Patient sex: M
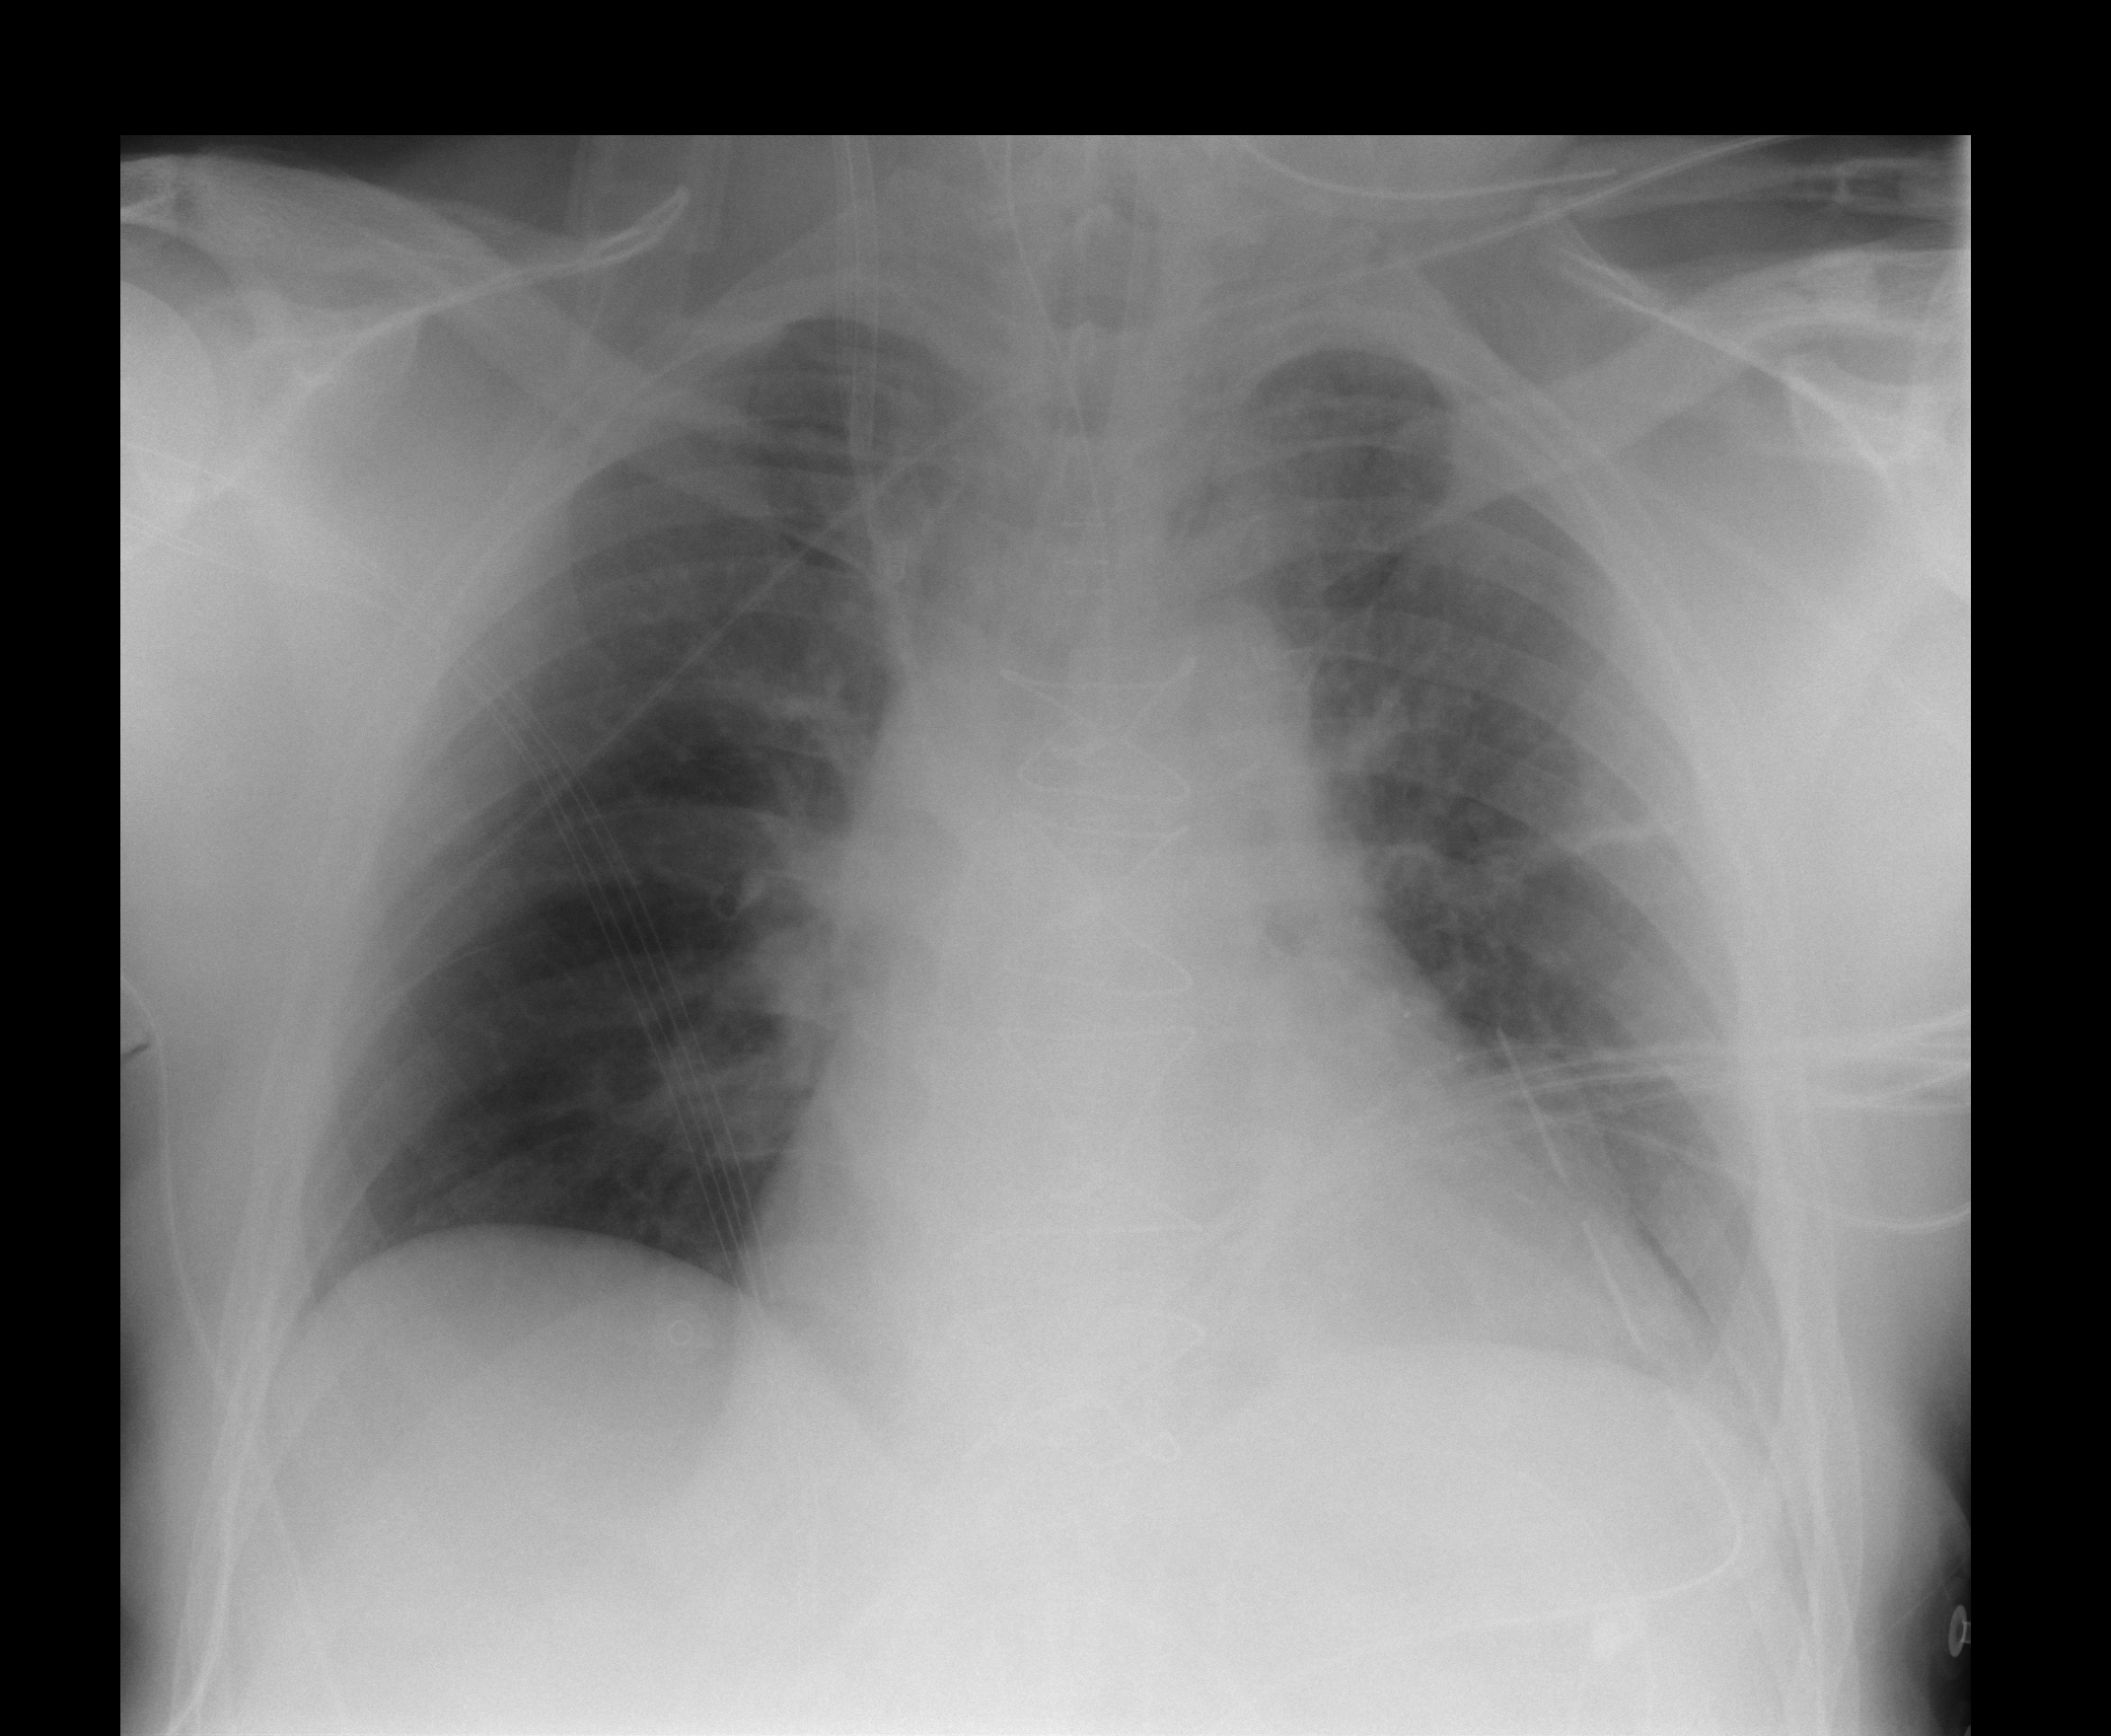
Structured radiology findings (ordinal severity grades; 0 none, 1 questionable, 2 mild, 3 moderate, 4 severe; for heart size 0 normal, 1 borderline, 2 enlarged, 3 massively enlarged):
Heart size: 0
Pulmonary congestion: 2
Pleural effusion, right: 0
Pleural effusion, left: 0
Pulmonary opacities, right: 0
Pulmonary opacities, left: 0
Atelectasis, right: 0
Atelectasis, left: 2